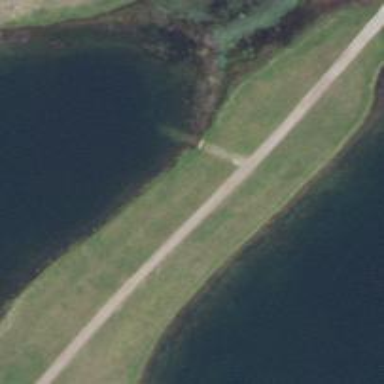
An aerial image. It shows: Slipway road for service vehicles.